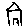
Label: house